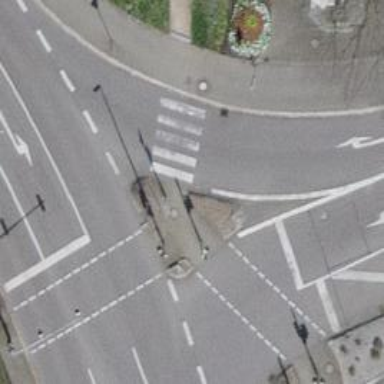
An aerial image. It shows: Road crossing with traffic signals.